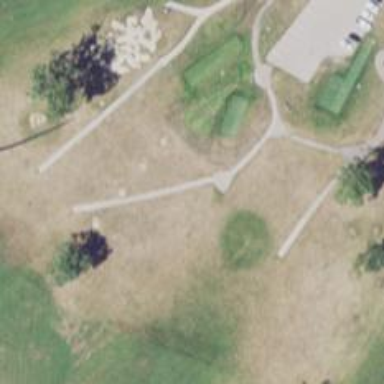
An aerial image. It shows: Path for both roads and golfers.